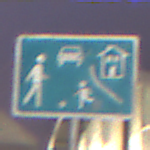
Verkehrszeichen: BeginnVerkehrsberuhigterBereich
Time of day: SunriseSunset
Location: Outdoor (Urban)
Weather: PartlyCloudy
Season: NotSpecified
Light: Artificial